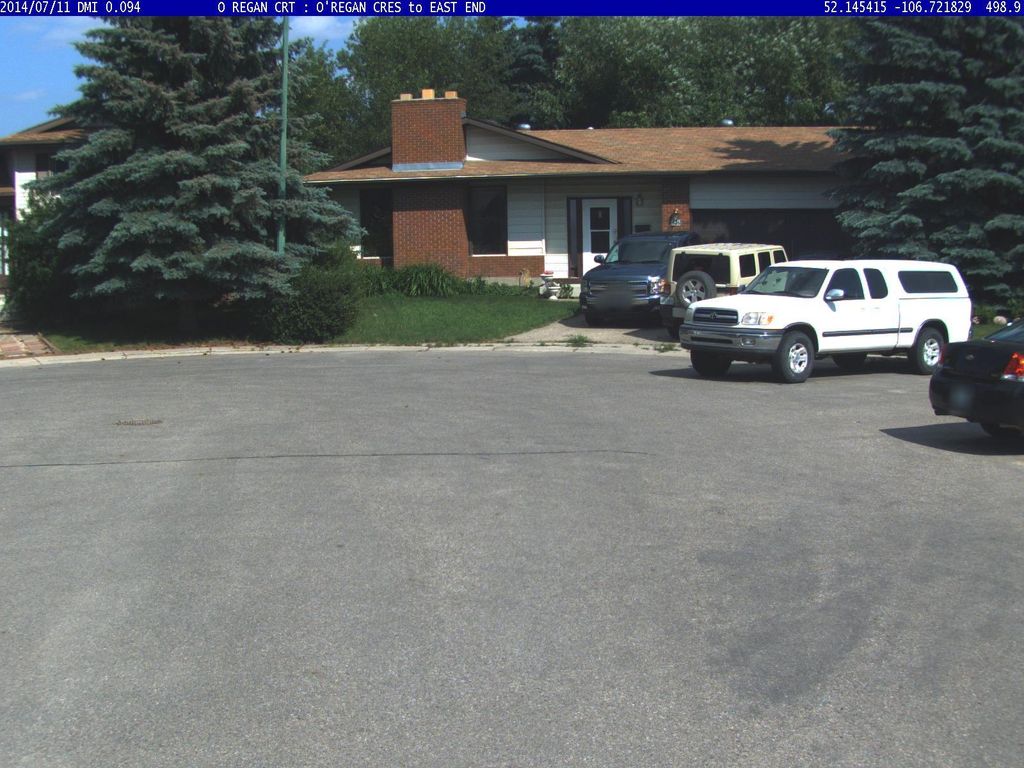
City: saskatoon